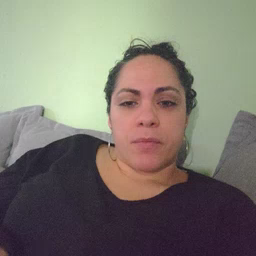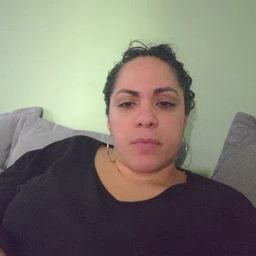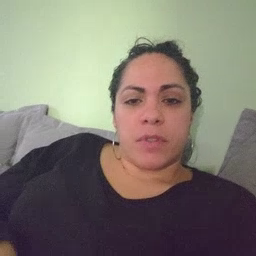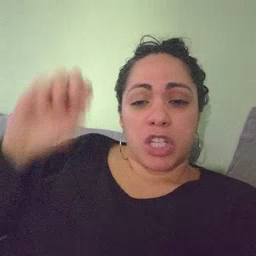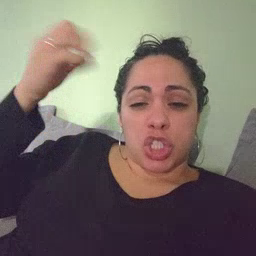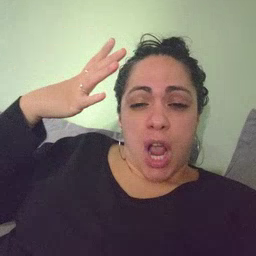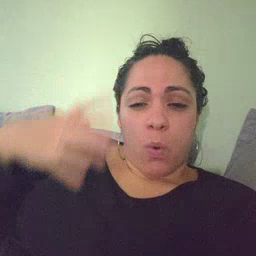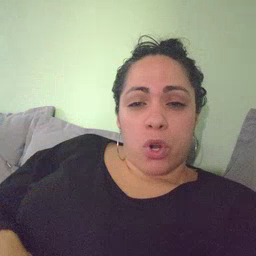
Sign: shower